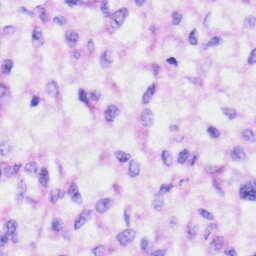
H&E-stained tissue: Liver